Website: bh-photo
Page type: address-validator
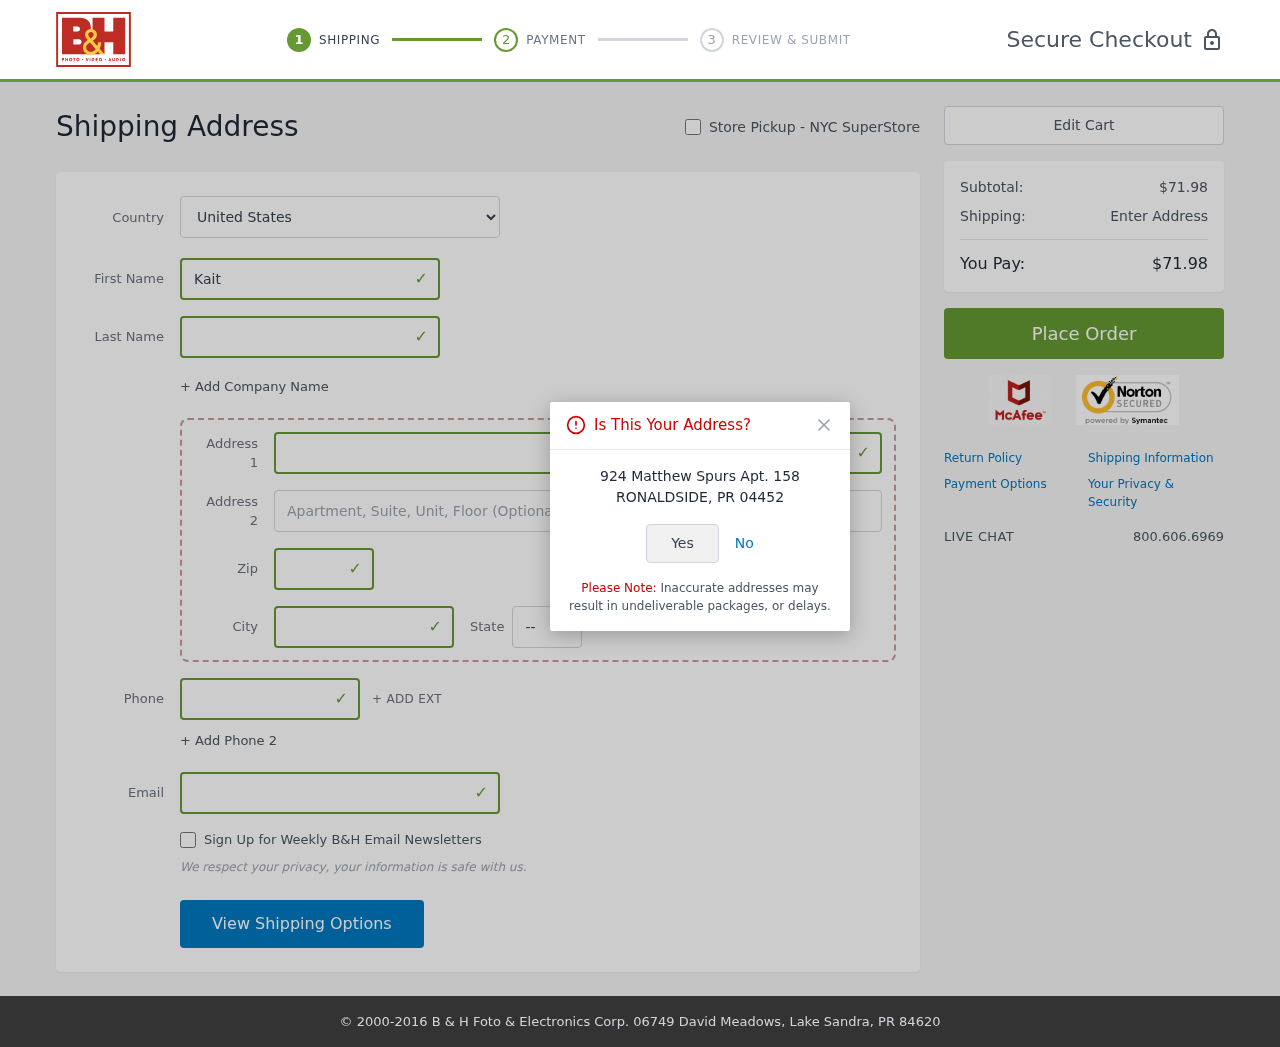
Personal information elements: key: PII_CITY
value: Ronaldside
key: PII_COUNTRY
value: United States
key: PII_EMAIL
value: kaitlinjackson@yahoo.com
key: PII_FIRSTNAME
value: Kaitlin
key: PII_LASTNAME
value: Jackson
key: PII_PHONE
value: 3288357232
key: PII_POSTCODE
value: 04452
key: PII_STATE_ABBR
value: PR
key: PII_STREET
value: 924 Matthew Spurs Apt. 158
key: PII_STREET2
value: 87693 Richardson Radial
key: PII_CITY_CONFIRM
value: RONALDSIDE
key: PII_STATE
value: PR
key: PII_POSTCODE_FULL
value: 04452
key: PII_POSTCODE_NUMERIC
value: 4452
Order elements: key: ORDER_SUBTOTAL
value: $71.98
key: ORDER_TOTAL
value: $71.98